Question: I have several graphs, and when I hover over dots I make use of function to display data. Problem is that the z-index of the tooltip is to low, so it appears behind other graphs. And I can't seem to find the css class of it so that I can set its z-index to a high number. Does anyone of you guys know what class this tooltip is making use of in the graph library flotr2?

'''
trackFormatter: function(obj) {
var test = ResultPresenter.getTooltip(data, result, "test");
return test;//What css class is used here?
},
'''
<URL>
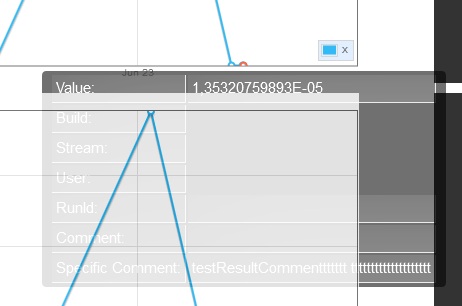
Answer: I found the answer. It user the class
'class="flotr-mouse-value"' in file flotr2.js
'''
S_MOUSETRACK = 'z-index:1000;opacity:0.7;background-color:#000;color:#fff;position:absolute;padding:2px 8px;-moz-border-radius:4px;border-radius:4px;white-space:nowrap;'
'''
I still can't fix the z-index issue though, only change the other values.